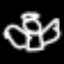
Label: angel